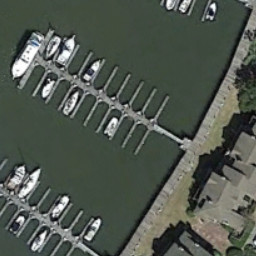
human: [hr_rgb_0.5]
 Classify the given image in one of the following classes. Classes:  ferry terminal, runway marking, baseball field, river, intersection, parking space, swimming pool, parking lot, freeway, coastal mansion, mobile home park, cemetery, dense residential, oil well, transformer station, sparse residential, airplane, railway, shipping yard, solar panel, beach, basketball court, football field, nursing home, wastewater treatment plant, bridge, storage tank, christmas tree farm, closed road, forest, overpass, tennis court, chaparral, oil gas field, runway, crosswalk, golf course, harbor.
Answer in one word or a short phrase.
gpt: ferry terminal